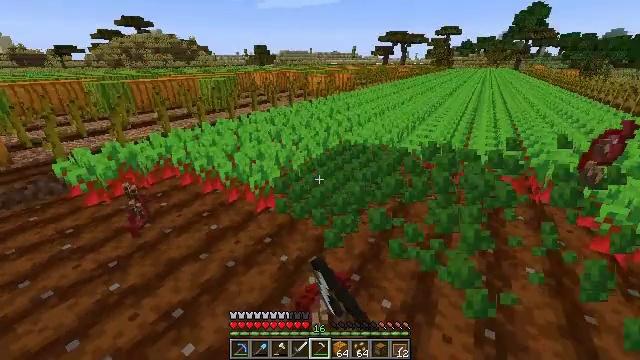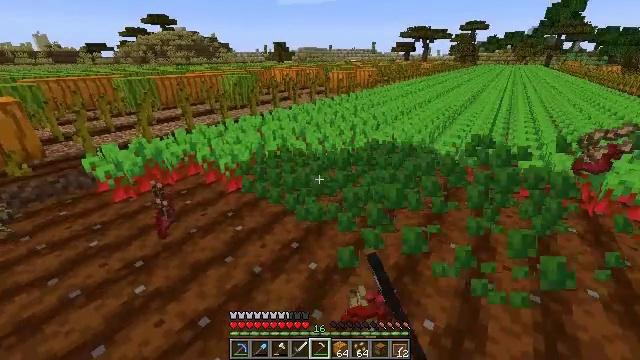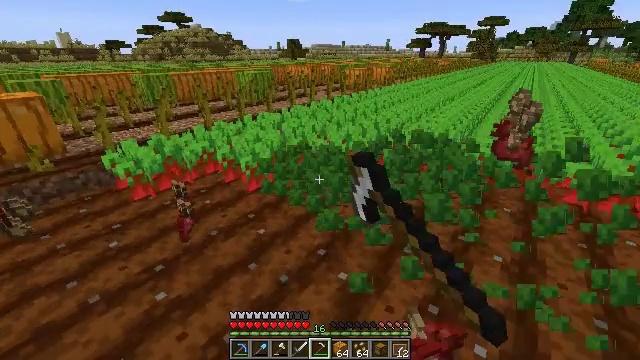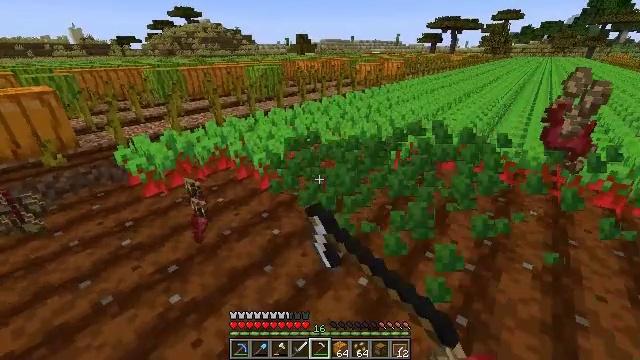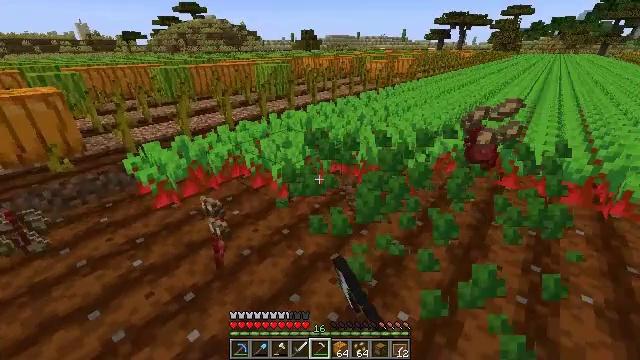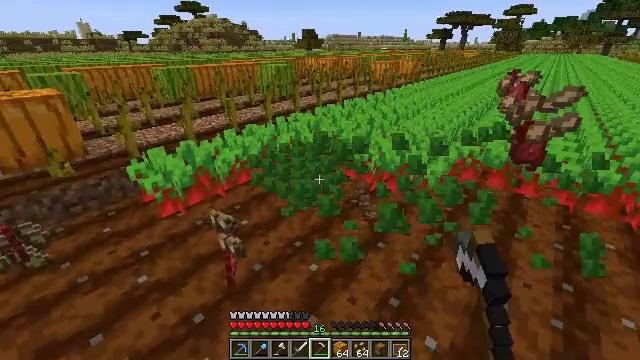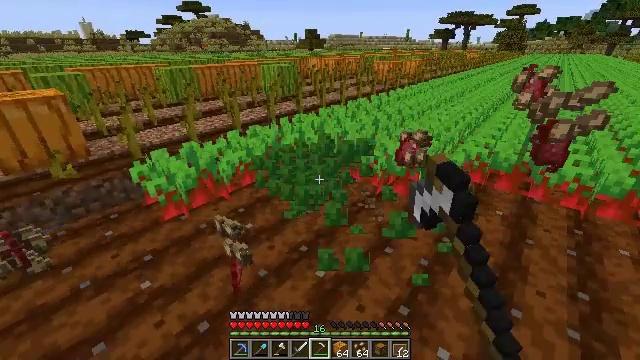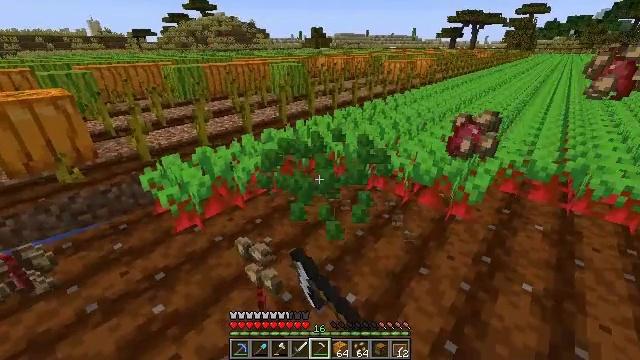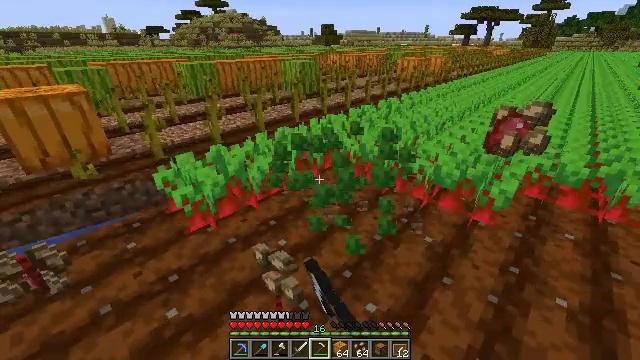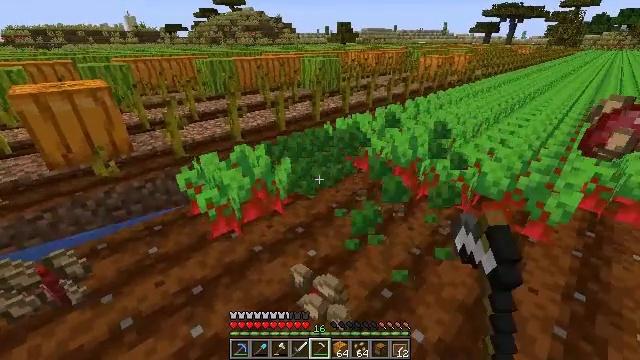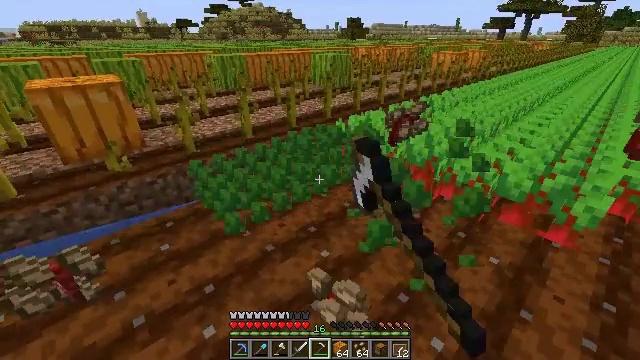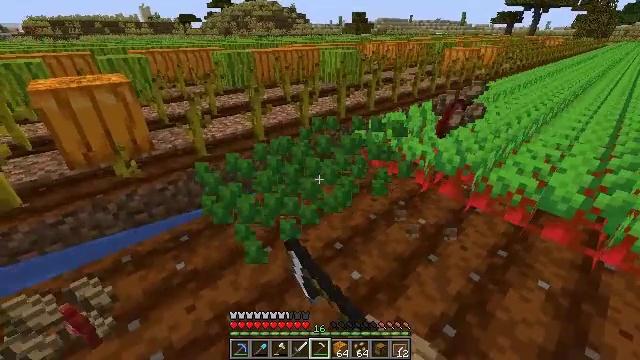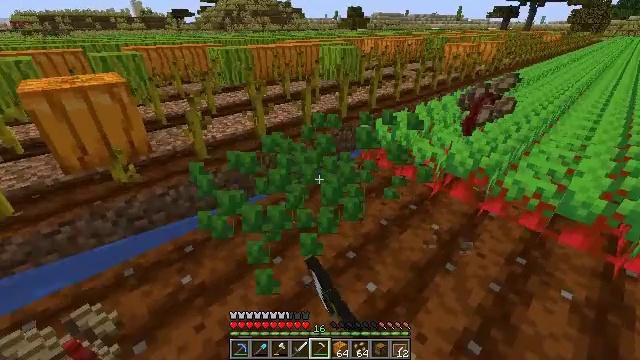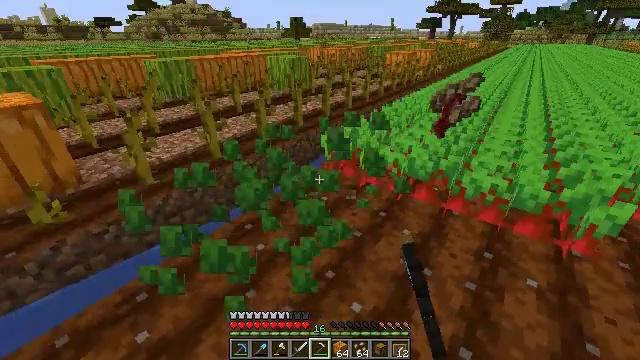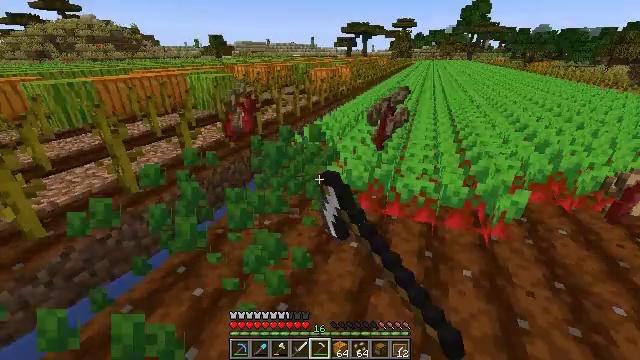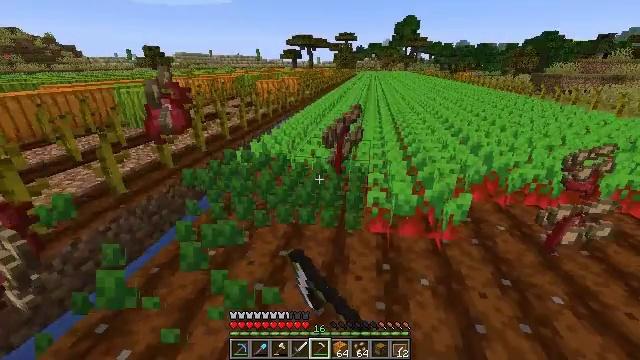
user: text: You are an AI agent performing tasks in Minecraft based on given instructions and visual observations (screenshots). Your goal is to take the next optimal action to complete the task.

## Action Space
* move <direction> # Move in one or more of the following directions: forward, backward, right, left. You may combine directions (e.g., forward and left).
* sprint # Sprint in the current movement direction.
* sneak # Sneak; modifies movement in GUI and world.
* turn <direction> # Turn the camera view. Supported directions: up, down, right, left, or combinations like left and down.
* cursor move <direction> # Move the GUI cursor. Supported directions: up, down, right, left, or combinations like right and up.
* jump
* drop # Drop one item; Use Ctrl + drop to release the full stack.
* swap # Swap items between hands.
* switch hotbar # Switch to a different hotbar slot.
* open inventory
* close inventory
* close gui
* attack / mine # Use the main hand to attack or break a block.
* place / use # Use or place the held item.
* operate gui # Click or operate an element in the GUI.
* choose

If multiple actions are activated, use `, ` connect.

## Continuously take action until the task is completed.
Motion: motion action
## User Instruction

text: Harvest beetroots from the farm.
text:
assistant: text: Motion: move forward and move left, turn left, attack / mine
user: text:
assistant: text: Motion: move forward and move left, turn left, attack / mine
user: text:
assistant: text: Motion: move forward and move left, turn left, attack / mine
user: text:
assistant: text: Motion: move forward and move left, attack / mine
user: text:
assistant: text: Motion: move forward and move left, attack / mine
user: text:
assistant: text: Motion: move forward and move left, attack / mine
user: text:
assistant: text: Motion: move forward and move left, attack / mine
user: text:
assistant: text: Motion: move forward and move left, turn left, attack / mine
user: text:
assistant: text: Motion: move forward and move left, turn left, attack / mine
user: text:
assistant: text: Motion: move forward and move left, turn left, attack / mine
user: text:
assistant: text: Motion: move forward and move left, attack / mine
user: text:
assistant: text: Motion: move forward and move left, attack / mine
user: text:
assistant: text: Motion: move forward and move right, turn right and up, attack / mine
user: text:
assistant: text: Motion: move forward and move right, turn right and up, attack / mine
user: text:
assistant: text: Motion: move forward and move right, turn right and up, attack / mine
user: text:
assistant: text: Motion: move forward and move right, turn right and up, attack / mine
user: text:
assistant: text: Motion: move forward and move right, turn right, attack / mine
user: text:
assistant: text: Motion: move forward and move right, turn right, attack / mine
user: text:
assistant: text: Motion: move forward and move right, turn right, attack / mine
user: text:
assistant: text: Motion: move forward and move right, turn right and down, attack / mine
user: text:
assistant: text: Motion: move forward and move right, turn right and down, attack / mine
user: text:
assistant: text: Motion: move forward and move right, turn right and down, attack / mine
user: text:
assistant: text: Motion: move forward and move right, turn right and down, attack / mine
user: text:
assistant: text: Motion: move right, turn right, attack / mine
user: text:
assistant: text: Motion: move right, turn right, attack / mine
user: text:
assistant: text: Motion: move forward and move right, turn right, attack / mine
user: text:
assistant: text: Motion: move forward and move right, turn right
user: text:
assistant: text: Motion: move forward and move right, turn right and down
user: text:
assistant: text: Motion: move forward and move right, turn right and down
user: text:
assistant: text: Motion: move forward and move right, turn right and down